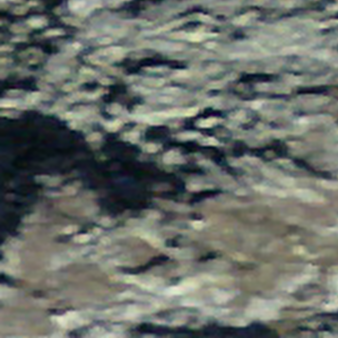
Label: other